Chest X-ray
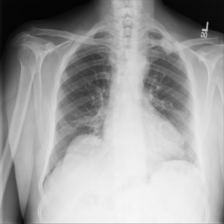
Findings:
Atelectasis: negative
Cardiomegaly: negative
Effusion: negative
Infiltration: negative
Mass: negative
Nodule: negative
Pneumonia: negative
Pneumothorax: negative
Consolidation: negative
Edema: negative
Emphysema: negative
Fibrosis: negative
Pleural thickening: negative
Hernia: negative